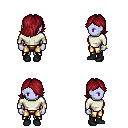
a pixel art fantasy rpg character, female body template, dark elf, purple skin, white long-sleeve shirt, gold greaves, brunette swoop hairstyle, bracelets, black shoes, four views (front, back, left, right), 2x2 character sprite sheet, small pixel art, hard edges, no anti-aliasing